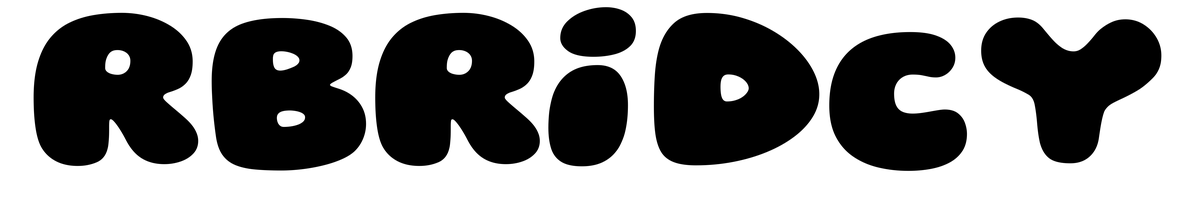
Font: Gluten_Black